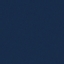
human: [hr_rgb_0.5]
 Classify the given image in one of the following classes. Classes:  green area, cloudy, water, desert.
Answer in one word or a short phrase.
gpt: water